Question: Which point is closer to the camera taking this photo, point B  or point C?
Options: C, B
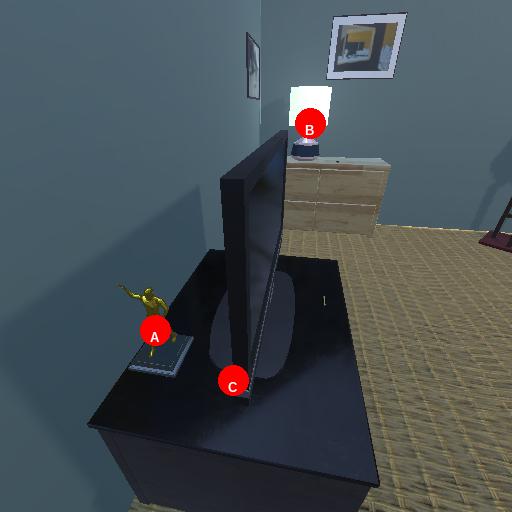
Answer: C